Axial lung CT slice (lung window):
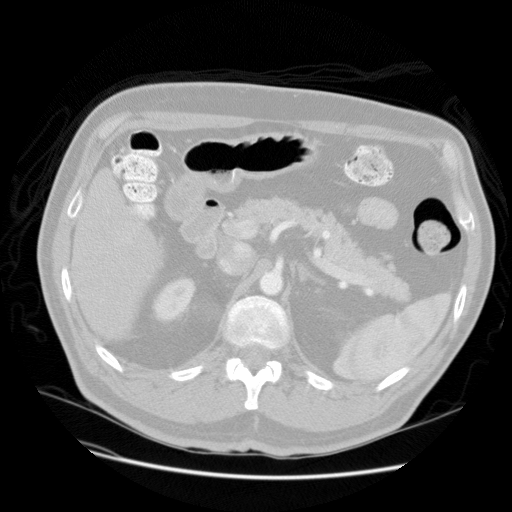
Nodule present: no